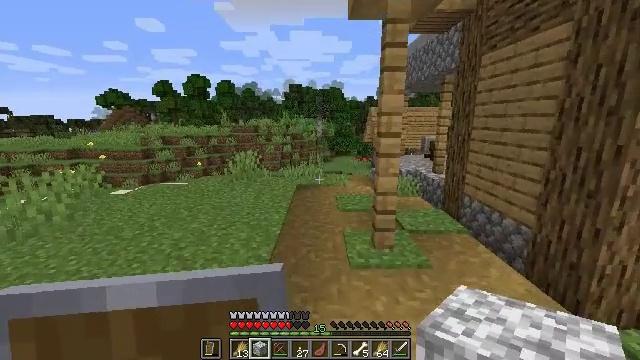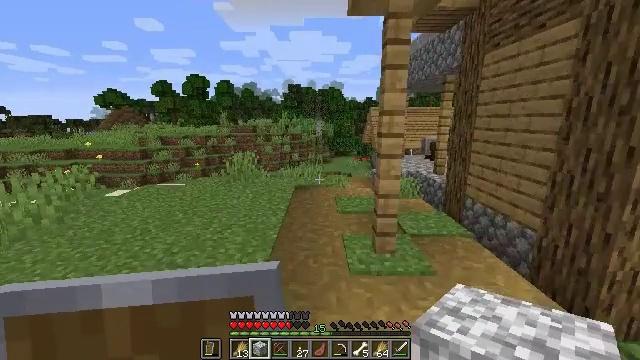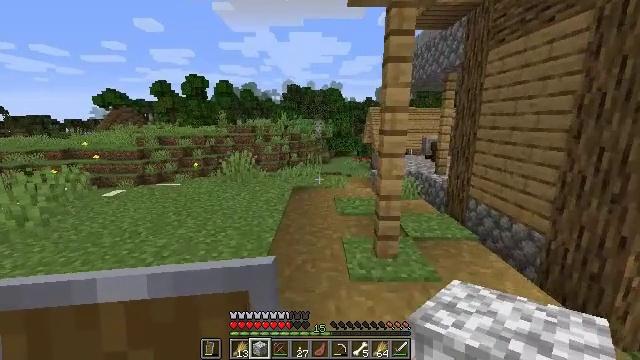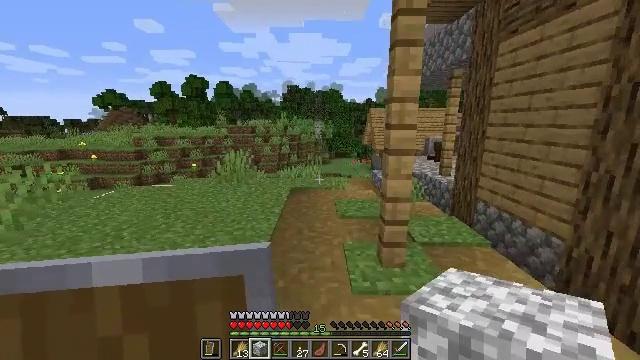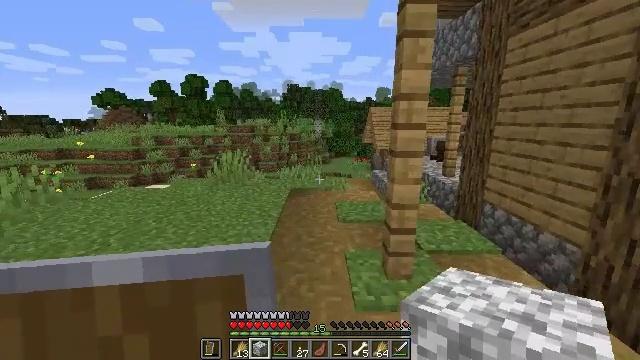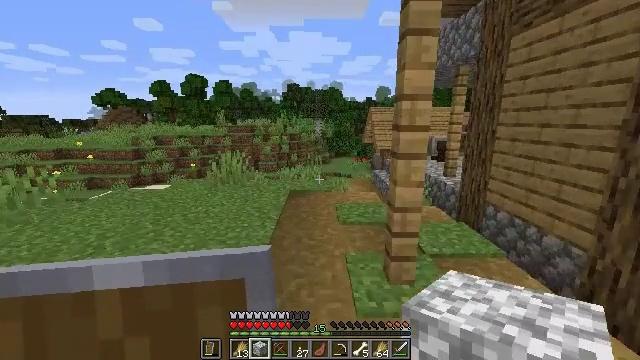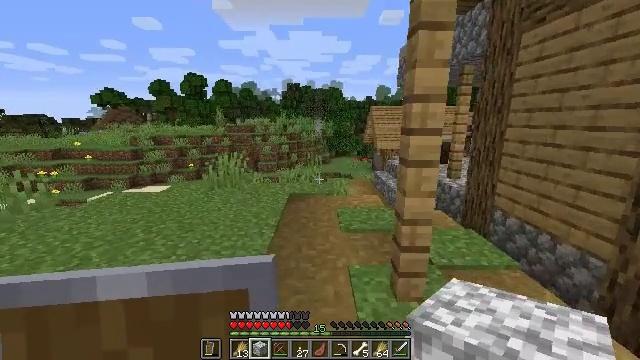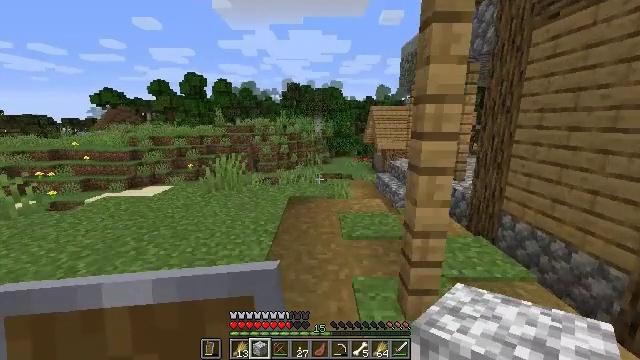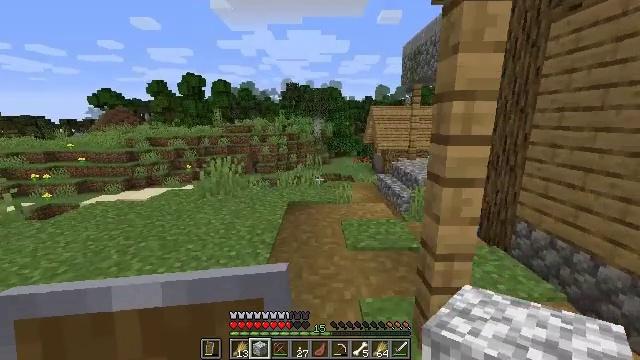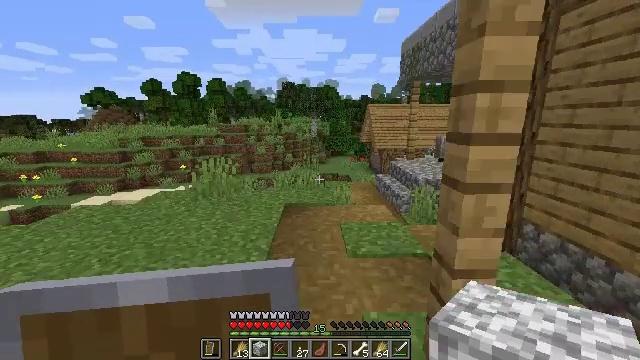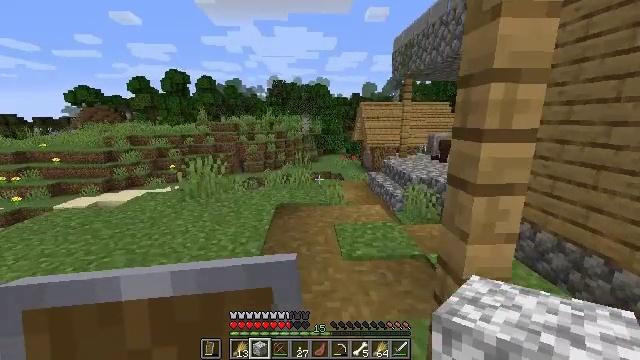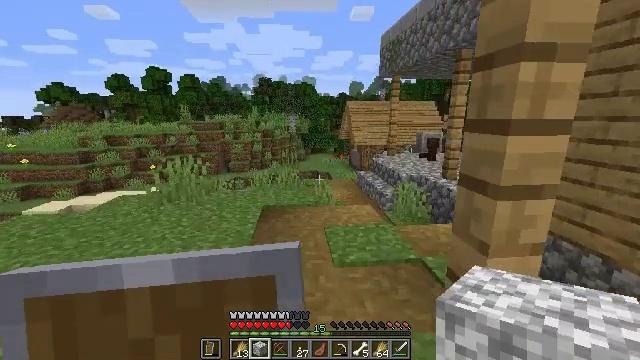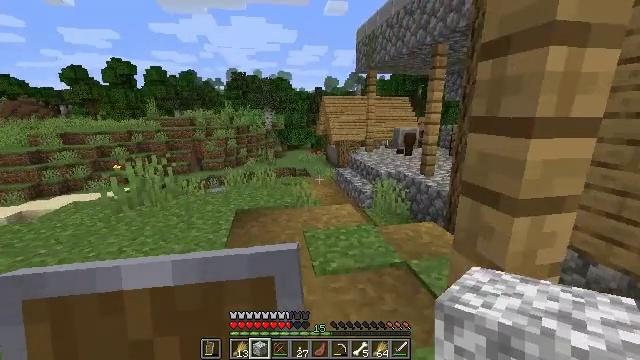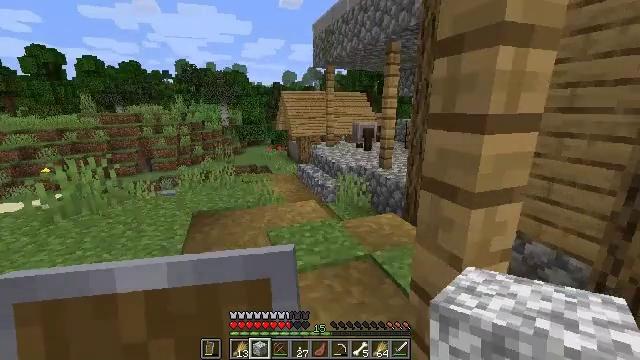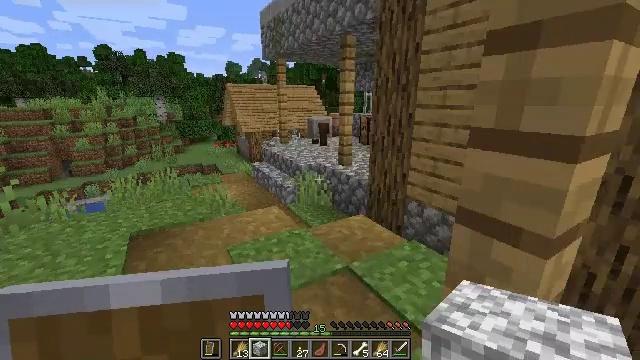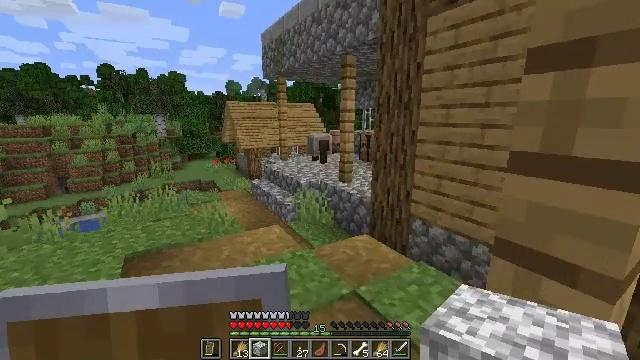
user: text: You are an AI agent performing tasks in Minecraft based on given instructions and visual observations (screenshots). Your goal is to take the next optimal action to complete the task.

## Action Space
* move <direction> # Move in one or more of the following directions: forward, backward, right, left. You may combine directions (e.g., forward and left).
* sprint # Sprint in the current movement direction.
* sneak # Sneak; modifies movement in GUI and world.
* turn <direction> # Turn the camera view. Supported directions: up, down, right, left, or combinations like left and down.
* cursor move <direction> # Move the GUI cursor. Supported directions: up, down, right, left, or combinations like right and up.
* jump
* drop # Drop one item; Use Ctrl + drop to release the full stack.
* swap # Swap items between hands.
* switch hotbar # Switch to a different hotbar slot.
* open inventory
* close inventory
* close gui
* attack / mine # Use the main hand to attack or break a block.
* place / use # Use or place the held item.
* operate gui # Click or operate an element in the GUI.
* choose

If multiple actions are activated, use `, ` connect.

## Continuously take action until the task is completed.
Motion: motion action
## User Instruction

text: Gather the bell for your inventory.
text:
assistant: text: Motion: move forward
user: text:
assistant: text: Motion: move forward
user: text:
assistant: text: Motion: move forward
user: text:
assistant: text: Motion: move forward
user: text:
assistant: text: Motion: move forward
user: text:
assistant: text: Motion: move forward
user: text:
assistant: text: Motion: move forward
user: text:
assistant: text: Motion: move forward
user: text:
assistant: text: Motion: move forward
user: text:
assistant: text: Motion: move forward, turn right
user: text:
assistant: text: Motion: move forward, turn right
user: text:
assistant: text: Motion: move forward, turn right
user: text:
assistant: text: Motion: move forward and move left, turn right and down
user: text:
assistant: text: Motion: move forward and move left, turn right and down
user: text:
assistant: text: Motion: move forward and move left, turn up
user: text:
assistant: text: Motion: move forward and move left
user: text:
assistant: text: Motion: move forward
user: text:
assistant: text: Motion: move forward
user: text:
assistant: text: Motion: move forward
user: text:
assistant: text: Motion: move forward, turn right
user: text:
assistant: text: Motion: move forward, turn right
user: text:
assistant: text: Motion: move forward, turn right and down
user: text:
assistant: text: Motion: move forward
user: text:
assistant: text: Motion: move forward
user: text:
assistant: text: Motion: move forward
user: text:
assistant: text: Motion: move forward
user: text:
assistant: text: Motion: no_op
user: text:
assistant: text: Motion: no_op
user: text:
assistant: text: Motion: no_op
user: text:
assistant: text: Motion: no_op